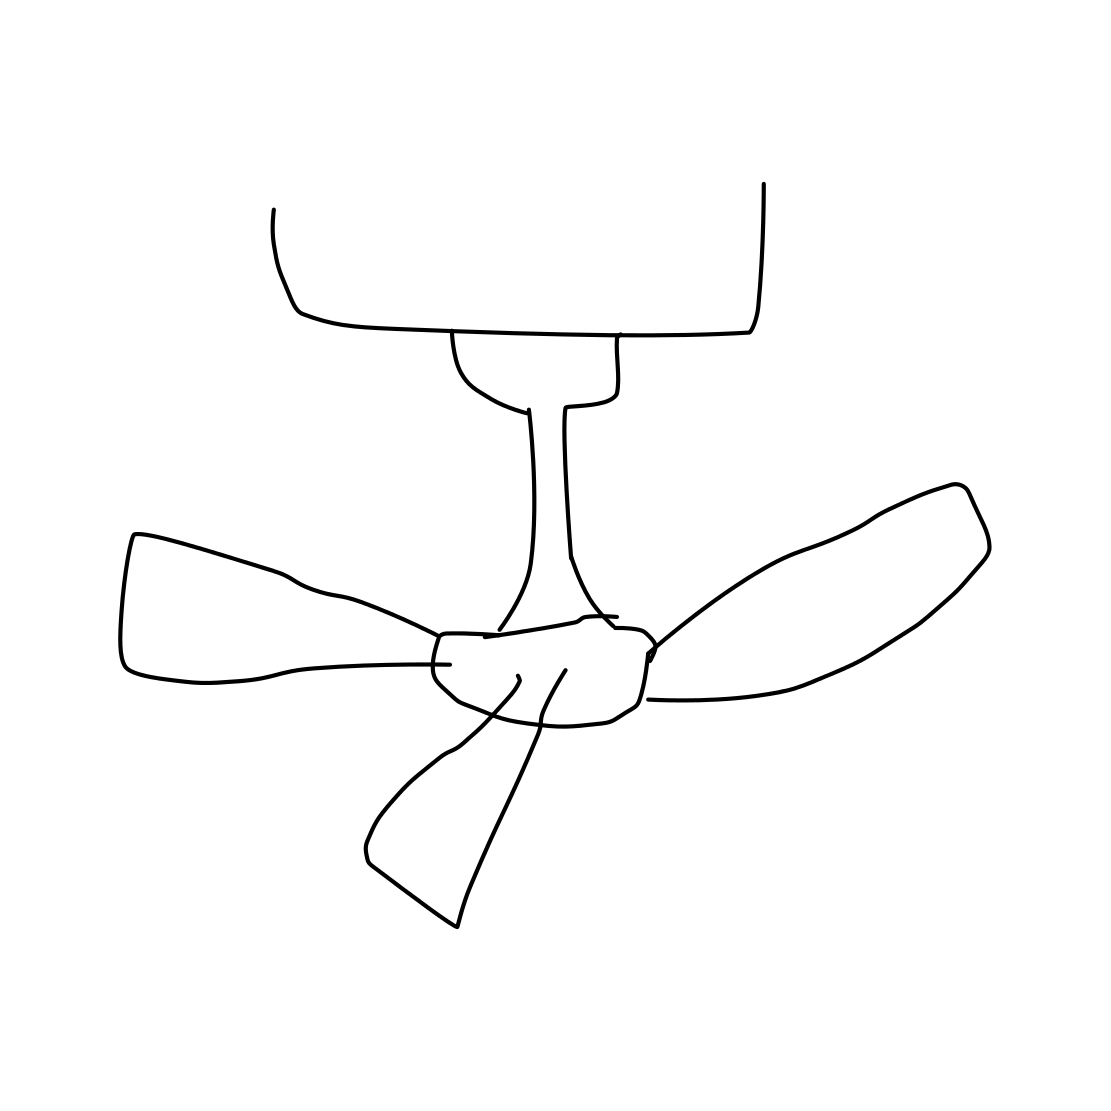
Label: fan